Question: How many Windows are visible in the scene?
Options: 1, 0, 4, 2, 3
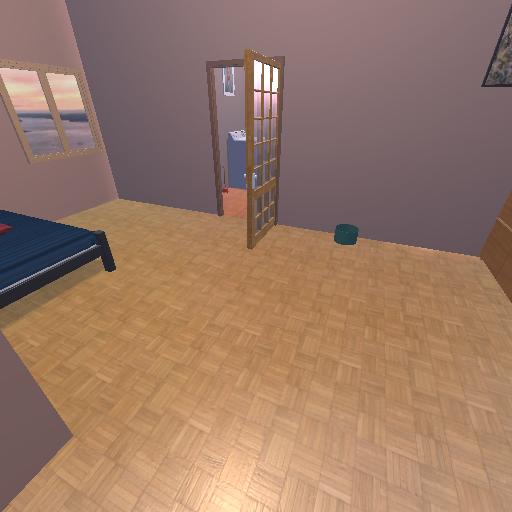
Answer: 1